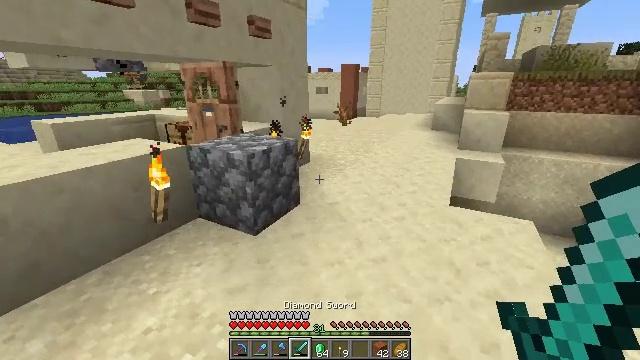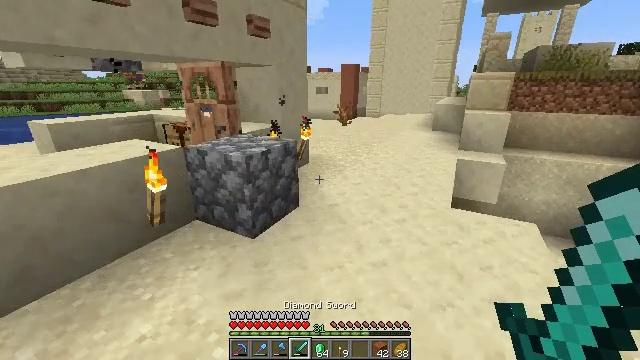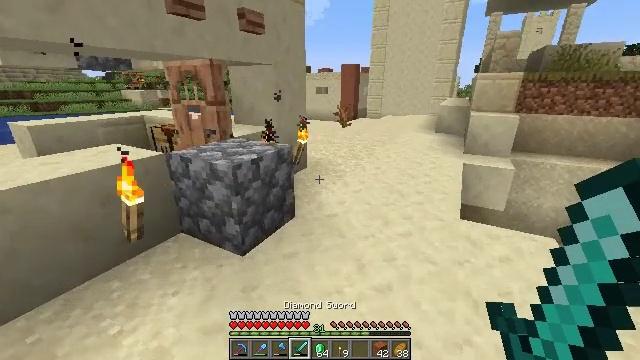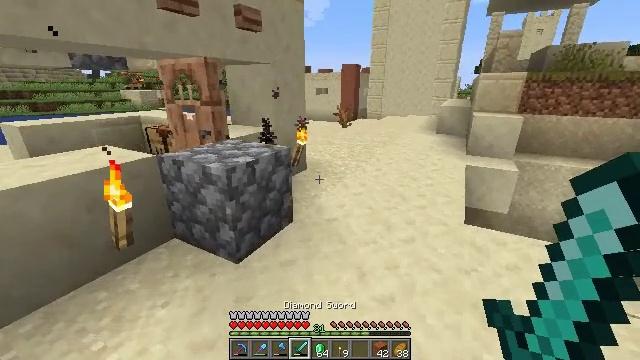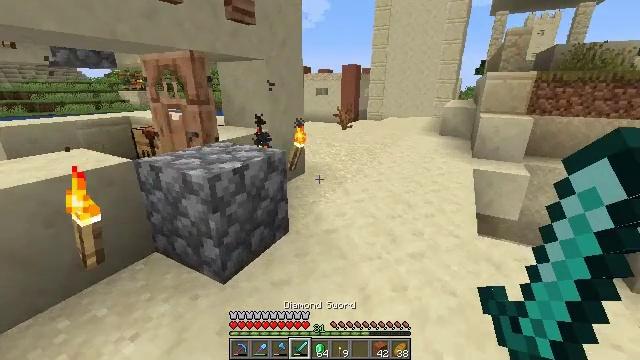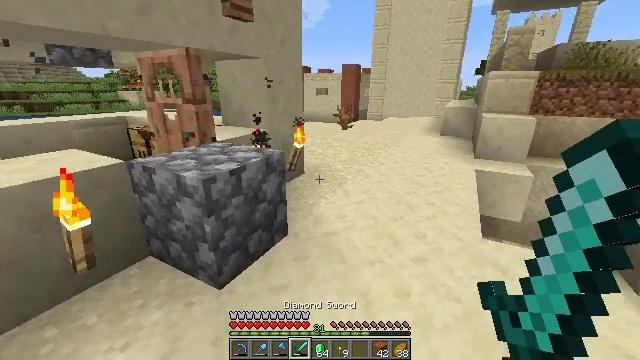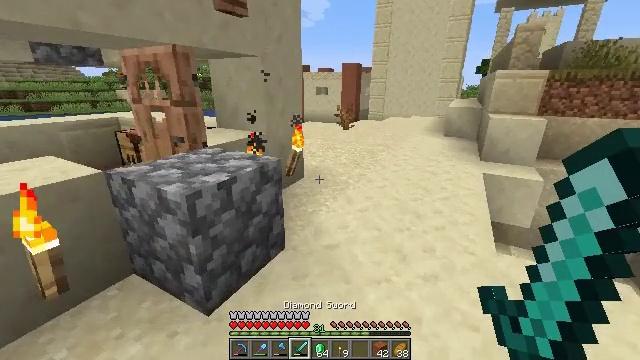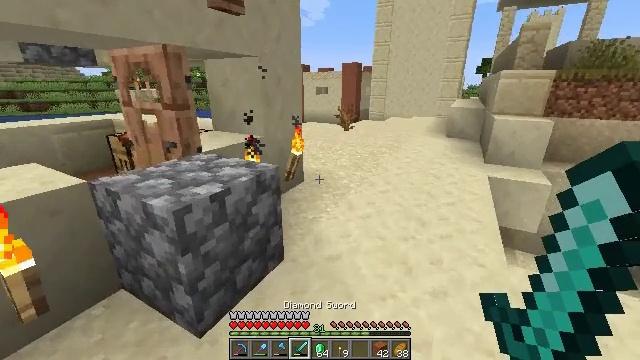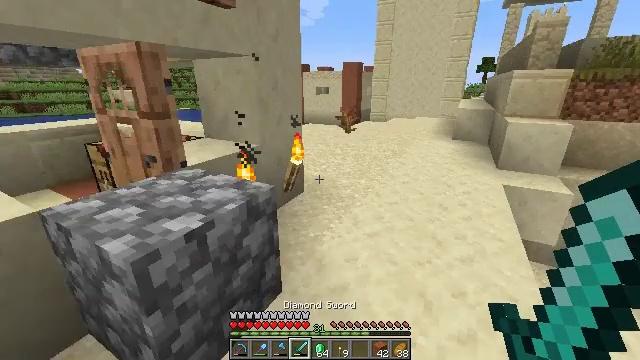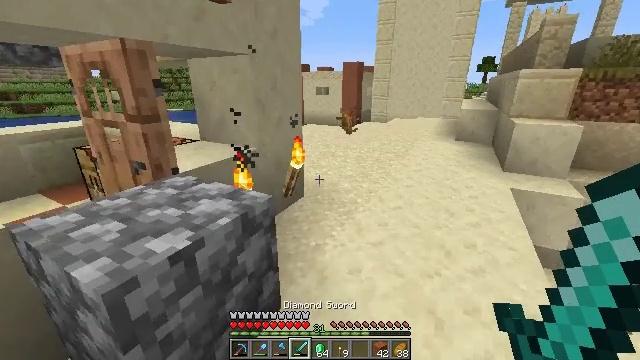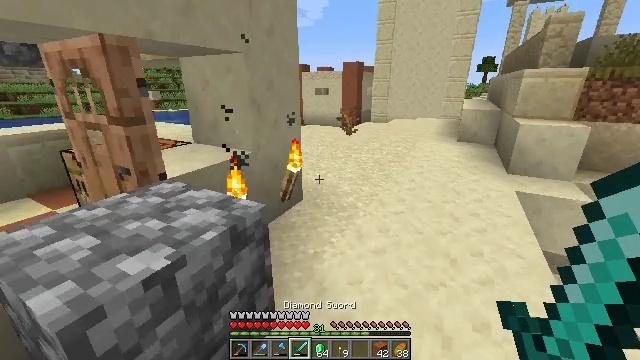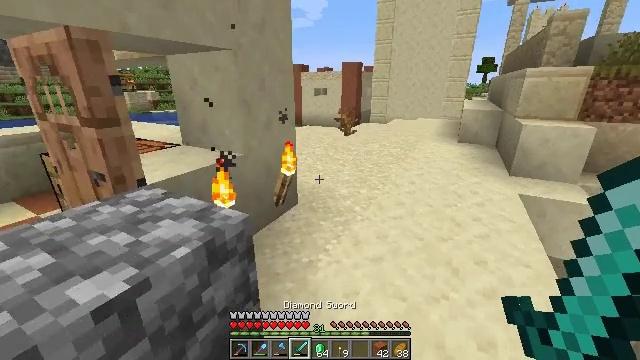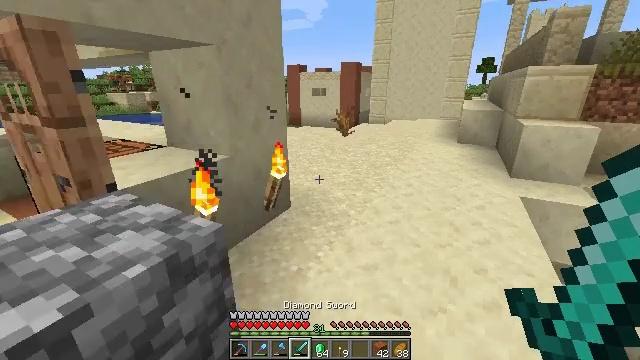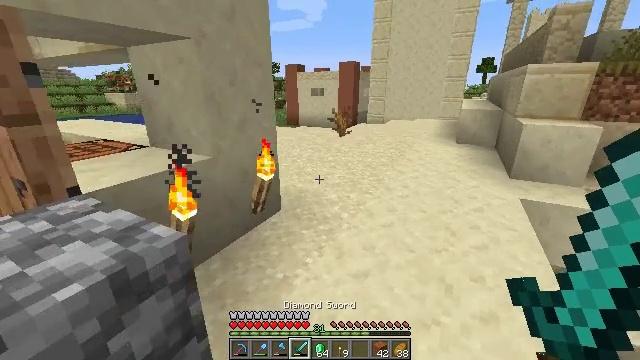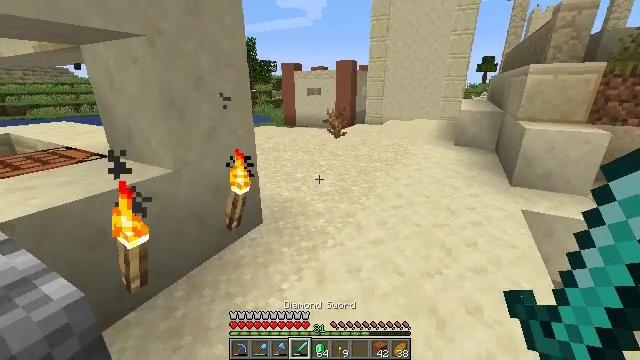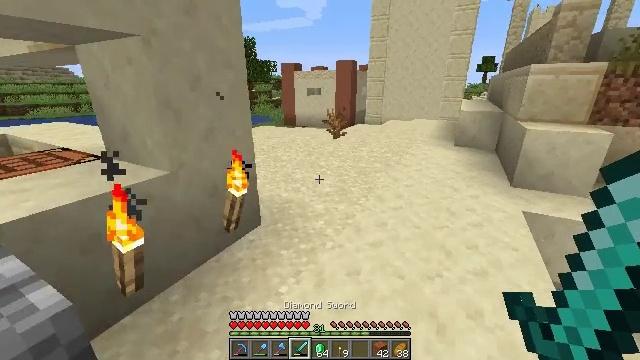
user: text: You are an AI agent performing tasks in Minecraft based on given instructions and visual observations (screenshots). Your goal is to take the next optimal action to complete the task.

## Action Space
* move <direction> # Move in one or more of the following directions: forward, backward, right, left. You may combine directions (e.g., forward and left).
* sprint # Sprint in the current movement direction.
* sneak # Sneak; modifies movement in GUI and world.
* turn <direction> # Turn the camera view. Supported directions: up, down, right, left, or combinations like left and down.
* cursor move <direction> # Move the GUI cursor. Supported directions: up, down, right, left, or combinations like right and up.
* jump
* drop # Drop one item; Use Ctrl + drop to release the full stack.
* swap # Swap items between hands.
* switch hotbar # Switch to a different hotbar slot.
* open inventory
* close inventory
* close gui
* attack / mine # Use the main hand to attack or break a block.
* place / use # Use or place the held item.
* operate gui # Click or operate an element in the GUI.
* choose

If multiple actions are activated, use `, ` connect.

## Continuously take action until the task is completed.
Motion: motion action
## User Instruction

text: Craft an ender pearl.
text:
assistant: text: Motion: move forward
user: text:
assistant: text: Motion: move forward
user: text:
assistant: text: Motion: move forward
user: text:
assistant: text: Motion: move forward
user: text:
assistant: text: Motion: move forward
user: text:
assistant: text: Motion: move forward
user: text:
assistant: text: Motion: move forward
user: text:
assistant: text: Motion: move forward
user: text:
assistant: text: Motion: move forward
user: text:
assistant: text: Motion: move forward and move right
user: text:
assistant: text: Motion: move forward and move right
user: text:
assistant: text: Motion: move forward and move right
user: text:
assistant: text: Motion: move forward and move right
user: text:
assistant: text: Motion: move forward
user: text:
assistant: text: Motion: move forward
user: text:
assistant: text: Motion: move forward
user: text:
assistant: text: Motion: move forward
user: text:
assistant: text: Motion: move forward
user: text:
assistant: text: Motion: move forward
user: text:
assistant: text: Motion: move forward
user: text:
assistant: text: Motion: move forward
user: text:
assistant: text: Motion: move forward
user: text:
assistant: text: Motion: move forward
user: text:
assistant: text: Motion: move forward and move right
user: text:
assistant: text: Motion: move forward and move right
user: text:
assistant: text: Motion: move forward and move right
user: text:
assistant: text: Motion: move forward and move right
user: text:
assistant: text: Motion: move forward and move right
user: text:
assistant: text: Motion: move forward
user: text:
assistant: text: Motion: move forward